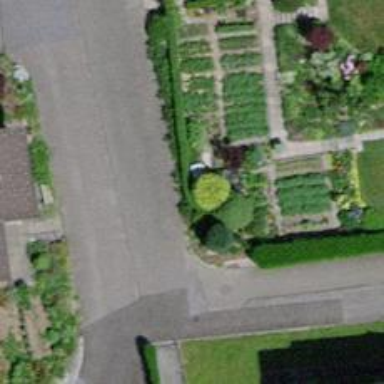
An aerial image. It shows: Hedge acting as barrier.